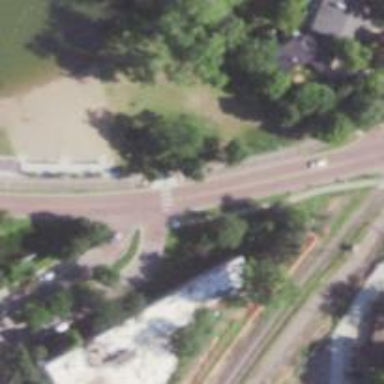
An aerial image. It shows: Uncontrolled zebra crossing on cycleway.